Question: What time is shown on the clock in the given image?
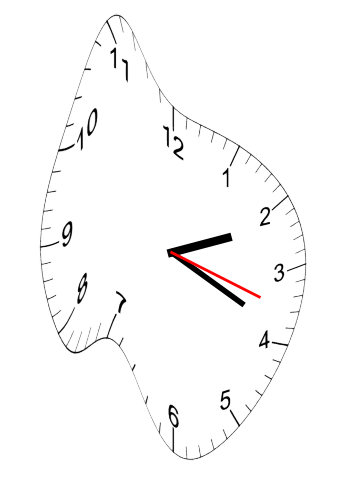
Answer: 02:19:18